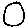
Label: circle